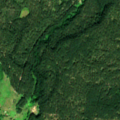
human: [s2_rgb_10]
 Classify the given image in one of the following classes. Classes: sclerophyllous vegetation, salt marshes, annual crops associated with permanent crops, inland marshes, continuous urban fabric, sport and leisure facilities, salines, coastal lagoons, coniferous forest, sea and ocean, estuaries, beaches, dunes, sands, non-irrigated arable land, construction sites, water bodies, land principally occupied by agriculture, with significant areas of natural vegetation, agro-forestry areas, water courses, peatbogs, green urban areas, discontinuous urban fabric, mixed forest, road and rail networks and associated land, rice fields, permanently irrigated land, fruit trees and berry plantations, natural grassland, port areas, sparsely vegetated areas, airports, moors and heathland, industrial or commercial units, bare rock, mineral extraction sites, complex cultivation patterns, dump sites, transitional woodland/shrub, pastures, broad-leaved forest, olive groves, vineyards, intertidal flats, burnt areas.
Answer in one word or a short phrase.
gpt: pastures, land principally occupied by agriculture, with significant areas of natural vegetation, coniferous forest, mixed forest